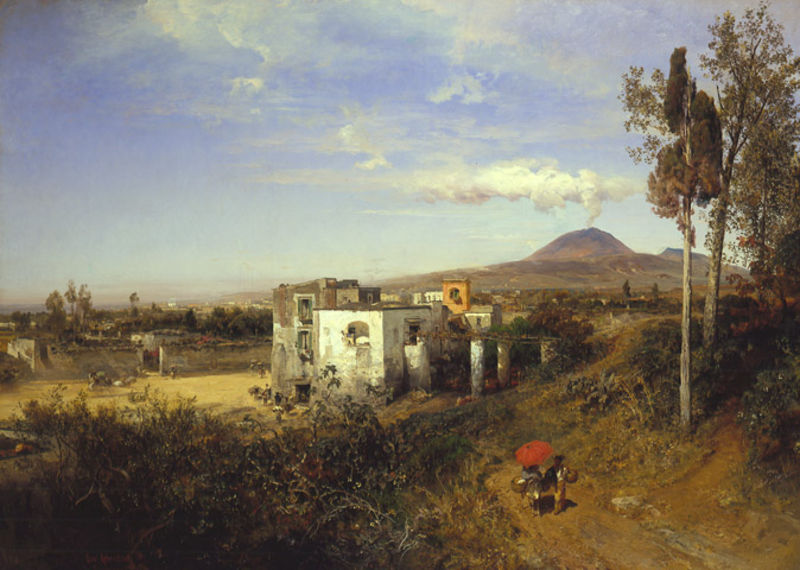
Titel: Landschaft bei Pompeji
Künstler: Oswald Achenbach
Standort: Karlsruhe
Institution: Staatliche Kunsthalle Karlsruhe
Schlagwörter: baum, berg, blau, gemälde, himmel, laub, mann, schatten, weiß, wolken, bäume, frauen, gelb, grün, impressionismus, landschaft, menschen, ocker, stadt, frau, strasse, säulen, dach, gebäude, gras, haus, regenschirm, rot, schirm, sonnenschirm, weg, wolke, malerei, architektur, öl, erde, häuser, natur, strauch, busch, büsche, gebüsch, gehen, kirche, qualm, rauch, sonne, sträucher, figur, realismus, paar, pflanzen, wald, esel, turm, küste, sommer, italien, ort, süden, körbe, berge, wüste, dorf, dächer, mauer, tag, weis, figuren, romantik, dampf, staffage, korb, spitzweg, ruine, wohnhaus, spaziergang, vulkan, idyll, zypresse, ruinen, villa, kaputt, sehnsucht, mensche, landhaus, wanderer, gehöft, zerstört, gestrüpp, spaziergänger, mediterran, asche, rote, vesuv, vulkanausbruch, flachdach, neapel, pompeii, rauchwolken, italienisch, somme, ätna, landschaftsgemälde, spaziergängerinnen, kampanien, bäime, reisebild, schule von barbizon, regenschrim, äötna, ruine paar